Question: I'm using the official Kinect SDK 2.0 and Emgu CV in order to recognize the colors of a Rubik's Cube.

At first I use Canny Edge Extraction on the Infrared Camera since it handles different lightning conditions better than the RGB Camera and is much better to detect contours.
Then I use this code to convert the coordinates of the infrared sensor to the ones of the RGB camera.
As you can see the in the picture they are still off from what I am looking for. Since I already use the official 'KinectSensor.CoordinateMapper.MapDepthFrameToColorSpace' I don't know how else I can improve the situation.
'''
using (var colorFrame = reference.ColorFrameReference.AcquireFrame())
using (var irFrame = reference.InfraredFrameReference.AcquireFrame())
{
if (colorFrame == null || irFrame == null)
return;
// initialize depth frame data
FrameDescription depthDesc = irFrame.FrameDescription;
if (_depthData == null)
{
uint depthSize = depthDesc.LengthInPixels;
_depthData = new ushort[depthSize];
_colorSpacePoints = new ColorSpacePoint[depthSize];
// fill Array with max value so all pixels can be mapped
for (int i = 0; i < _depthData.Length; i++)
{
_depthData[i] = UInt16.MaxValue;
}
// didn't work so well with the actual depth-data
//depthFrame.CopyFrameDataToArray(_depthData);
_sensor.CoordinateMapper.MapDepthFrameToColorSpace(_depthData, _colorSpacePoints);
}
}
'''
This is a helper-function I created in order to convert Point-Arrays in Infrared-Space to Color-Space
'''
public static System.Drawing.Point[] DepthPointsToColorSpace(System.Drawing.Point[] depthPoints, ColorSpacePoint[] colorSpace){
for (int i = 0; i < depthPoints.Length; i++)
{
// 512 is the width of the depth/infrared image
int index = 512 * depthPoints[i].Y + depthPoints[i].X;
depthPoints[i].X = (int)Math.Floor(colorSpace[index].X + 0.5);
depthPoints[i].Y = (int)Math.Floor(colorSpace[index].Y + 0.5);
}
return depthPoints;
}
'''
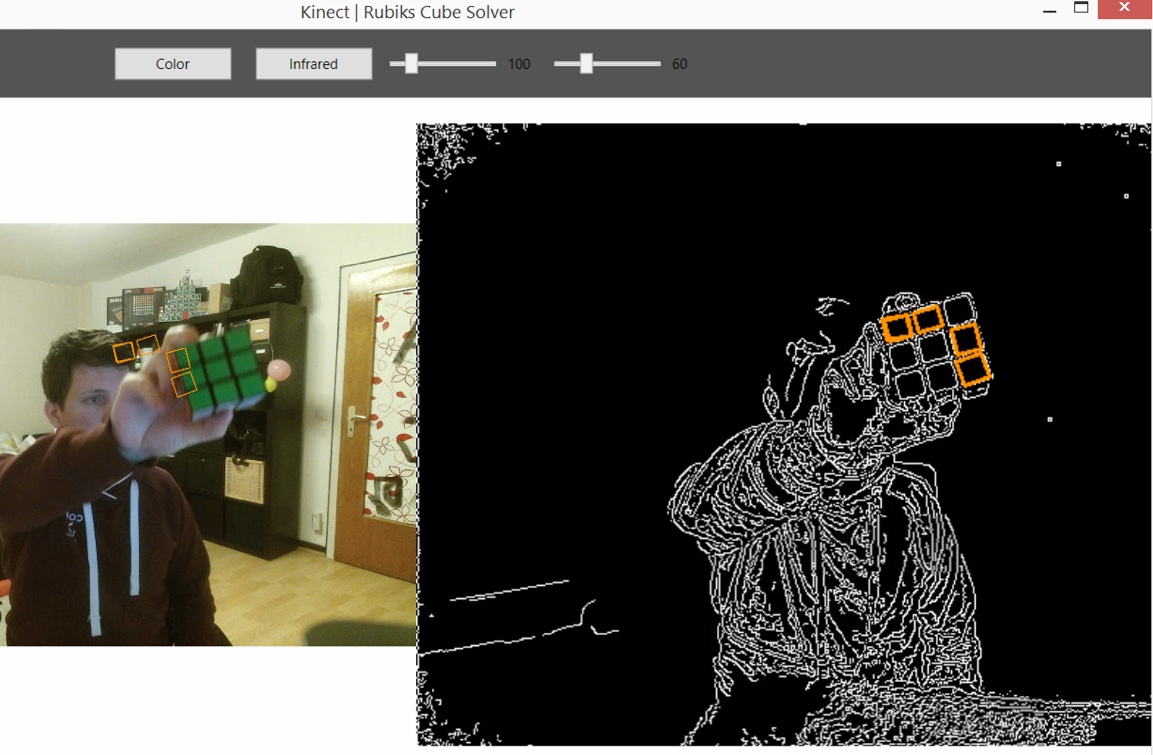
Answer: Its because its not the same camera the camera that retrieves the depth data and the one that retrieves color data.
So you should apply a correction factor to displace the depth data.
Its a factor that is almost constant but its related to the distance.
I've got no code for you, but its something you can calculate yourself.